Question: Hi all I ahve a strange problem.
When I do this in my class and bind the variable to my page it works :
'''
$j.blockUI({ message: "<h1><br/>Loading Please wait<br/><br/></h1>});
'''
But when I do this it stops working :
'''
$j.blockUI({ message: "<h1><br/>Loading Please wait<br/><br/></h1><input type="button" value="No" />" });
'''
What I am doing wrong??
My platform is Salesforce and visualforce.
** My screen now look like this but in my code i have give a type button but its taking it as text why??
'''
string t = '<input type='' button '' value='' OK '' >JJJJ</input>';
'''

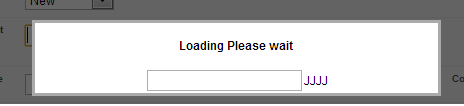
Answer: '''
<button type='button'>Click</button>
'''
and it works fine.